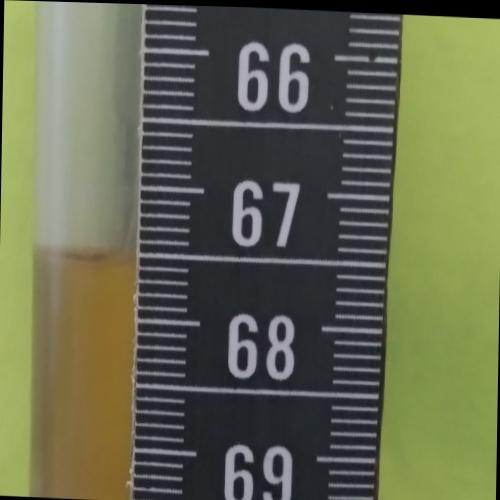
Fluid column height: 67.5 cm